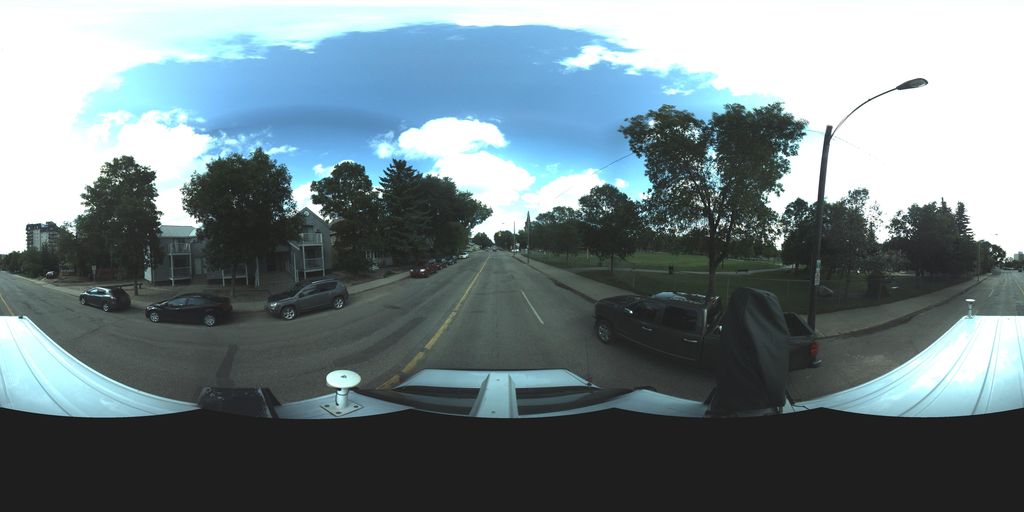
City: saskatoon